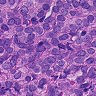
Metastatic tissue present: yes